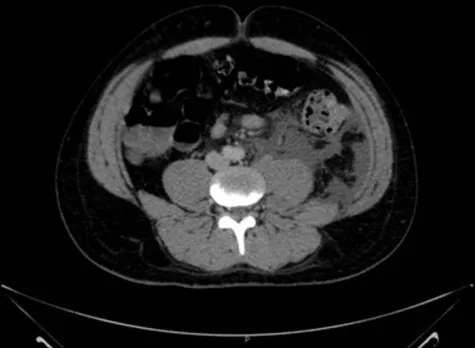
CT Abdomen and Pelvis. Loculated fluid and inflammatory change anterior to the left psoas muscle.
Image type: radiology (ct)